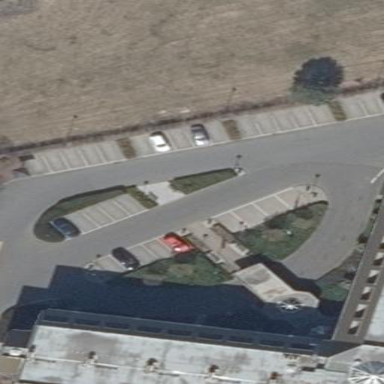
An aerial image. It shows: Parking area with surface.